Question: I want to design the android application with slider(like website) when the user swipes from left to right or right to left I want to change the background not the whole view. I need a design like below. Please help me with native code samples

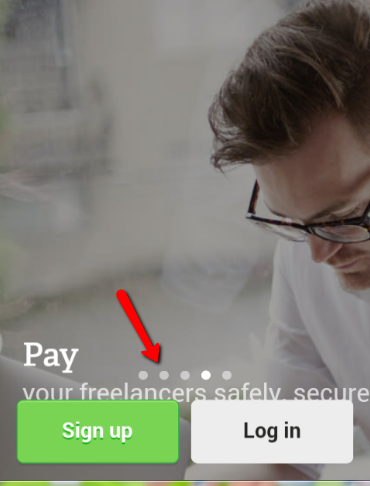
Answer: see this Library its may helps you
> <URL>